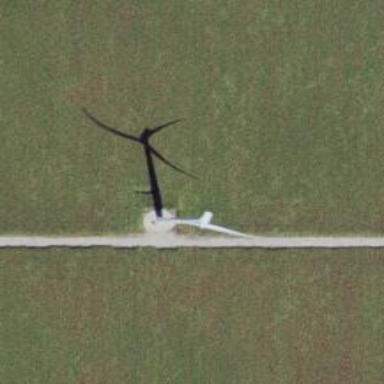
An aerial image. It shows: Wind generator using wind turbines of horizontal axis.